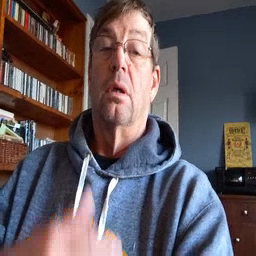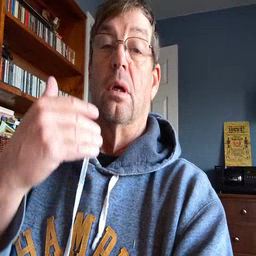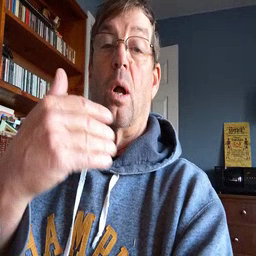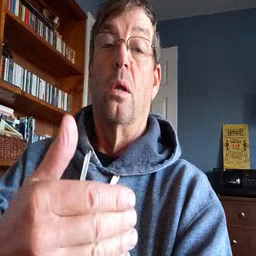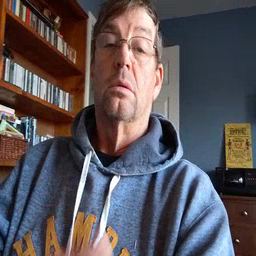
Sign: close